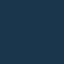
Land use / land cover class: SeaLake